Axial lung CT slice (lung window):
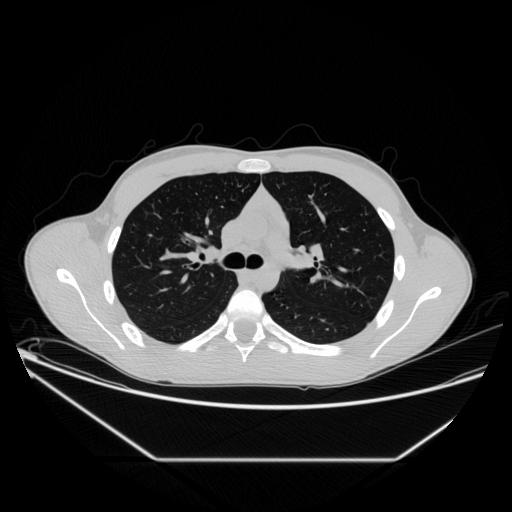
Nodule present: no